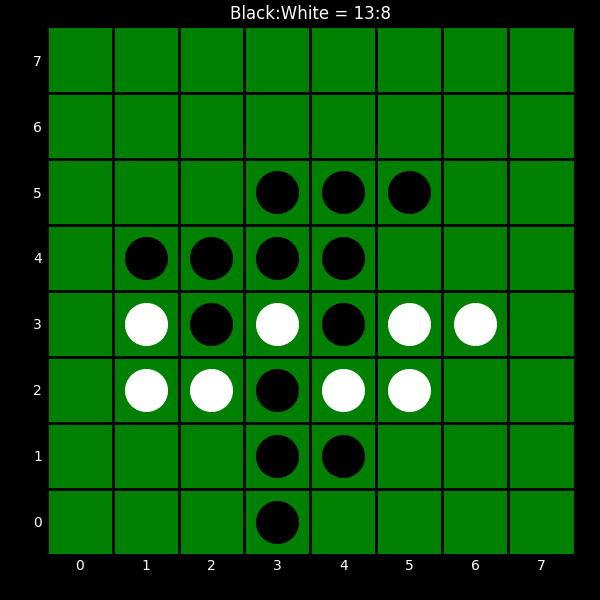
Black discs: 13
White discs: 8